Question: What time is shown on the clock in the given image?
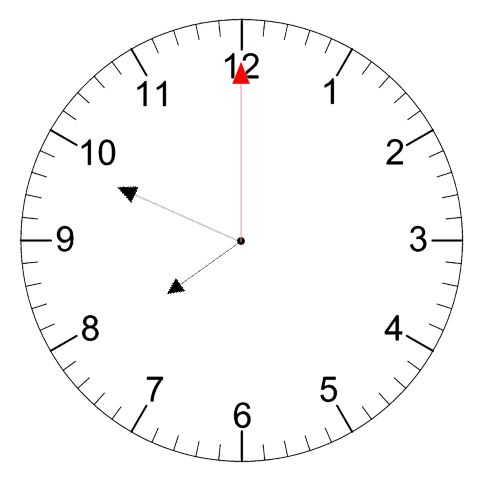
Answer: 07:49:00